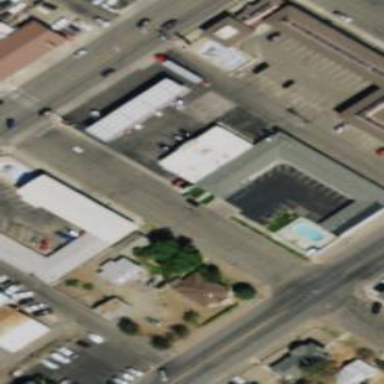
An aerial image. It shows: Motel building.